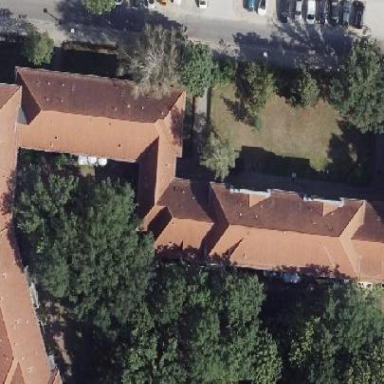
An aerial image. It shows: Hipped-roof building with apartments.